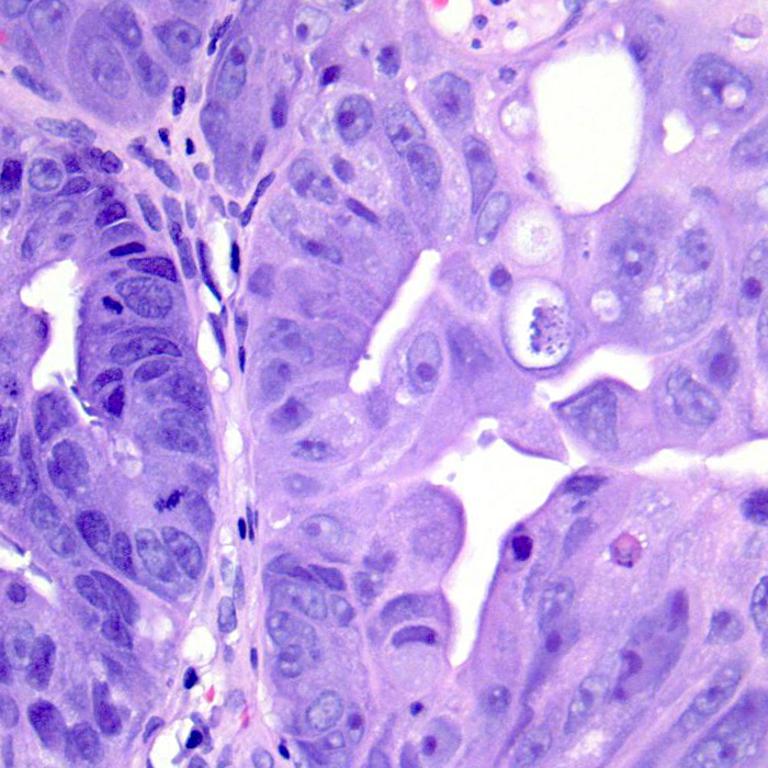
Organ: colon
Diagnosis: adenocarcinomas